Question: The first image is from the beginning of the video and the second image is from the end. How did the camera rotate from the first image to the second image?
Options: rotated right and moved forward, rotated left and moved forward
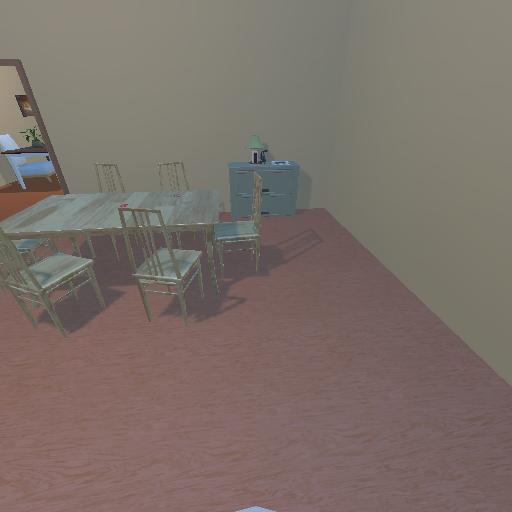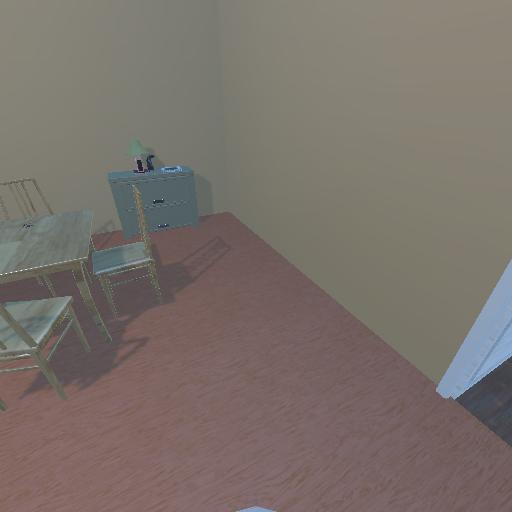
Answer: rotated right and moved forward